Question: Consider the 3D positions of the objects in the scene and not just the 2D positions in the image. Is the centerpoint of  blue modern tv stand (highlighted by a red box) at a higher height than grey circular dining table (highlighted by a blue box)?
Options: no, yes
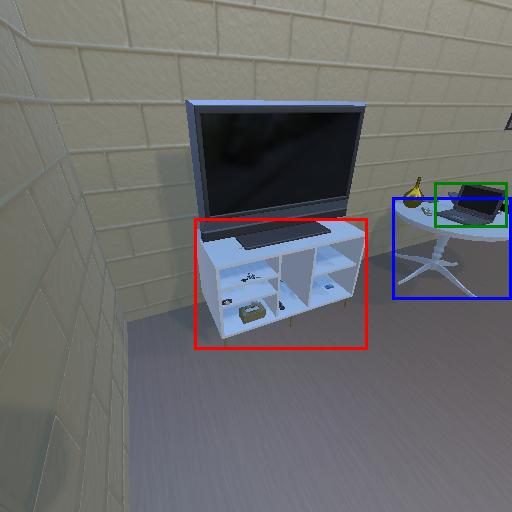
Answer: no